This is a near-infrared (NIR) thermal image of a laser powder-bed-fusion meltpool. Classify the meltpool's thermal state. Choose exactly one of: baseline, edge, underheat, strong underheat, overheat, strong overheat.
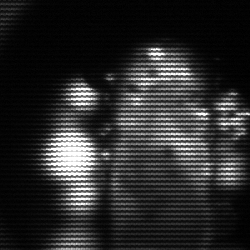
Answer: strong underheat